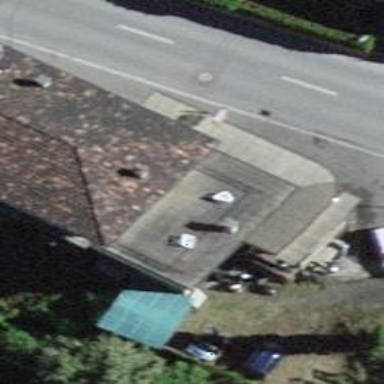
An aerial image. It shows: Car repair shop.